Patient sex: F
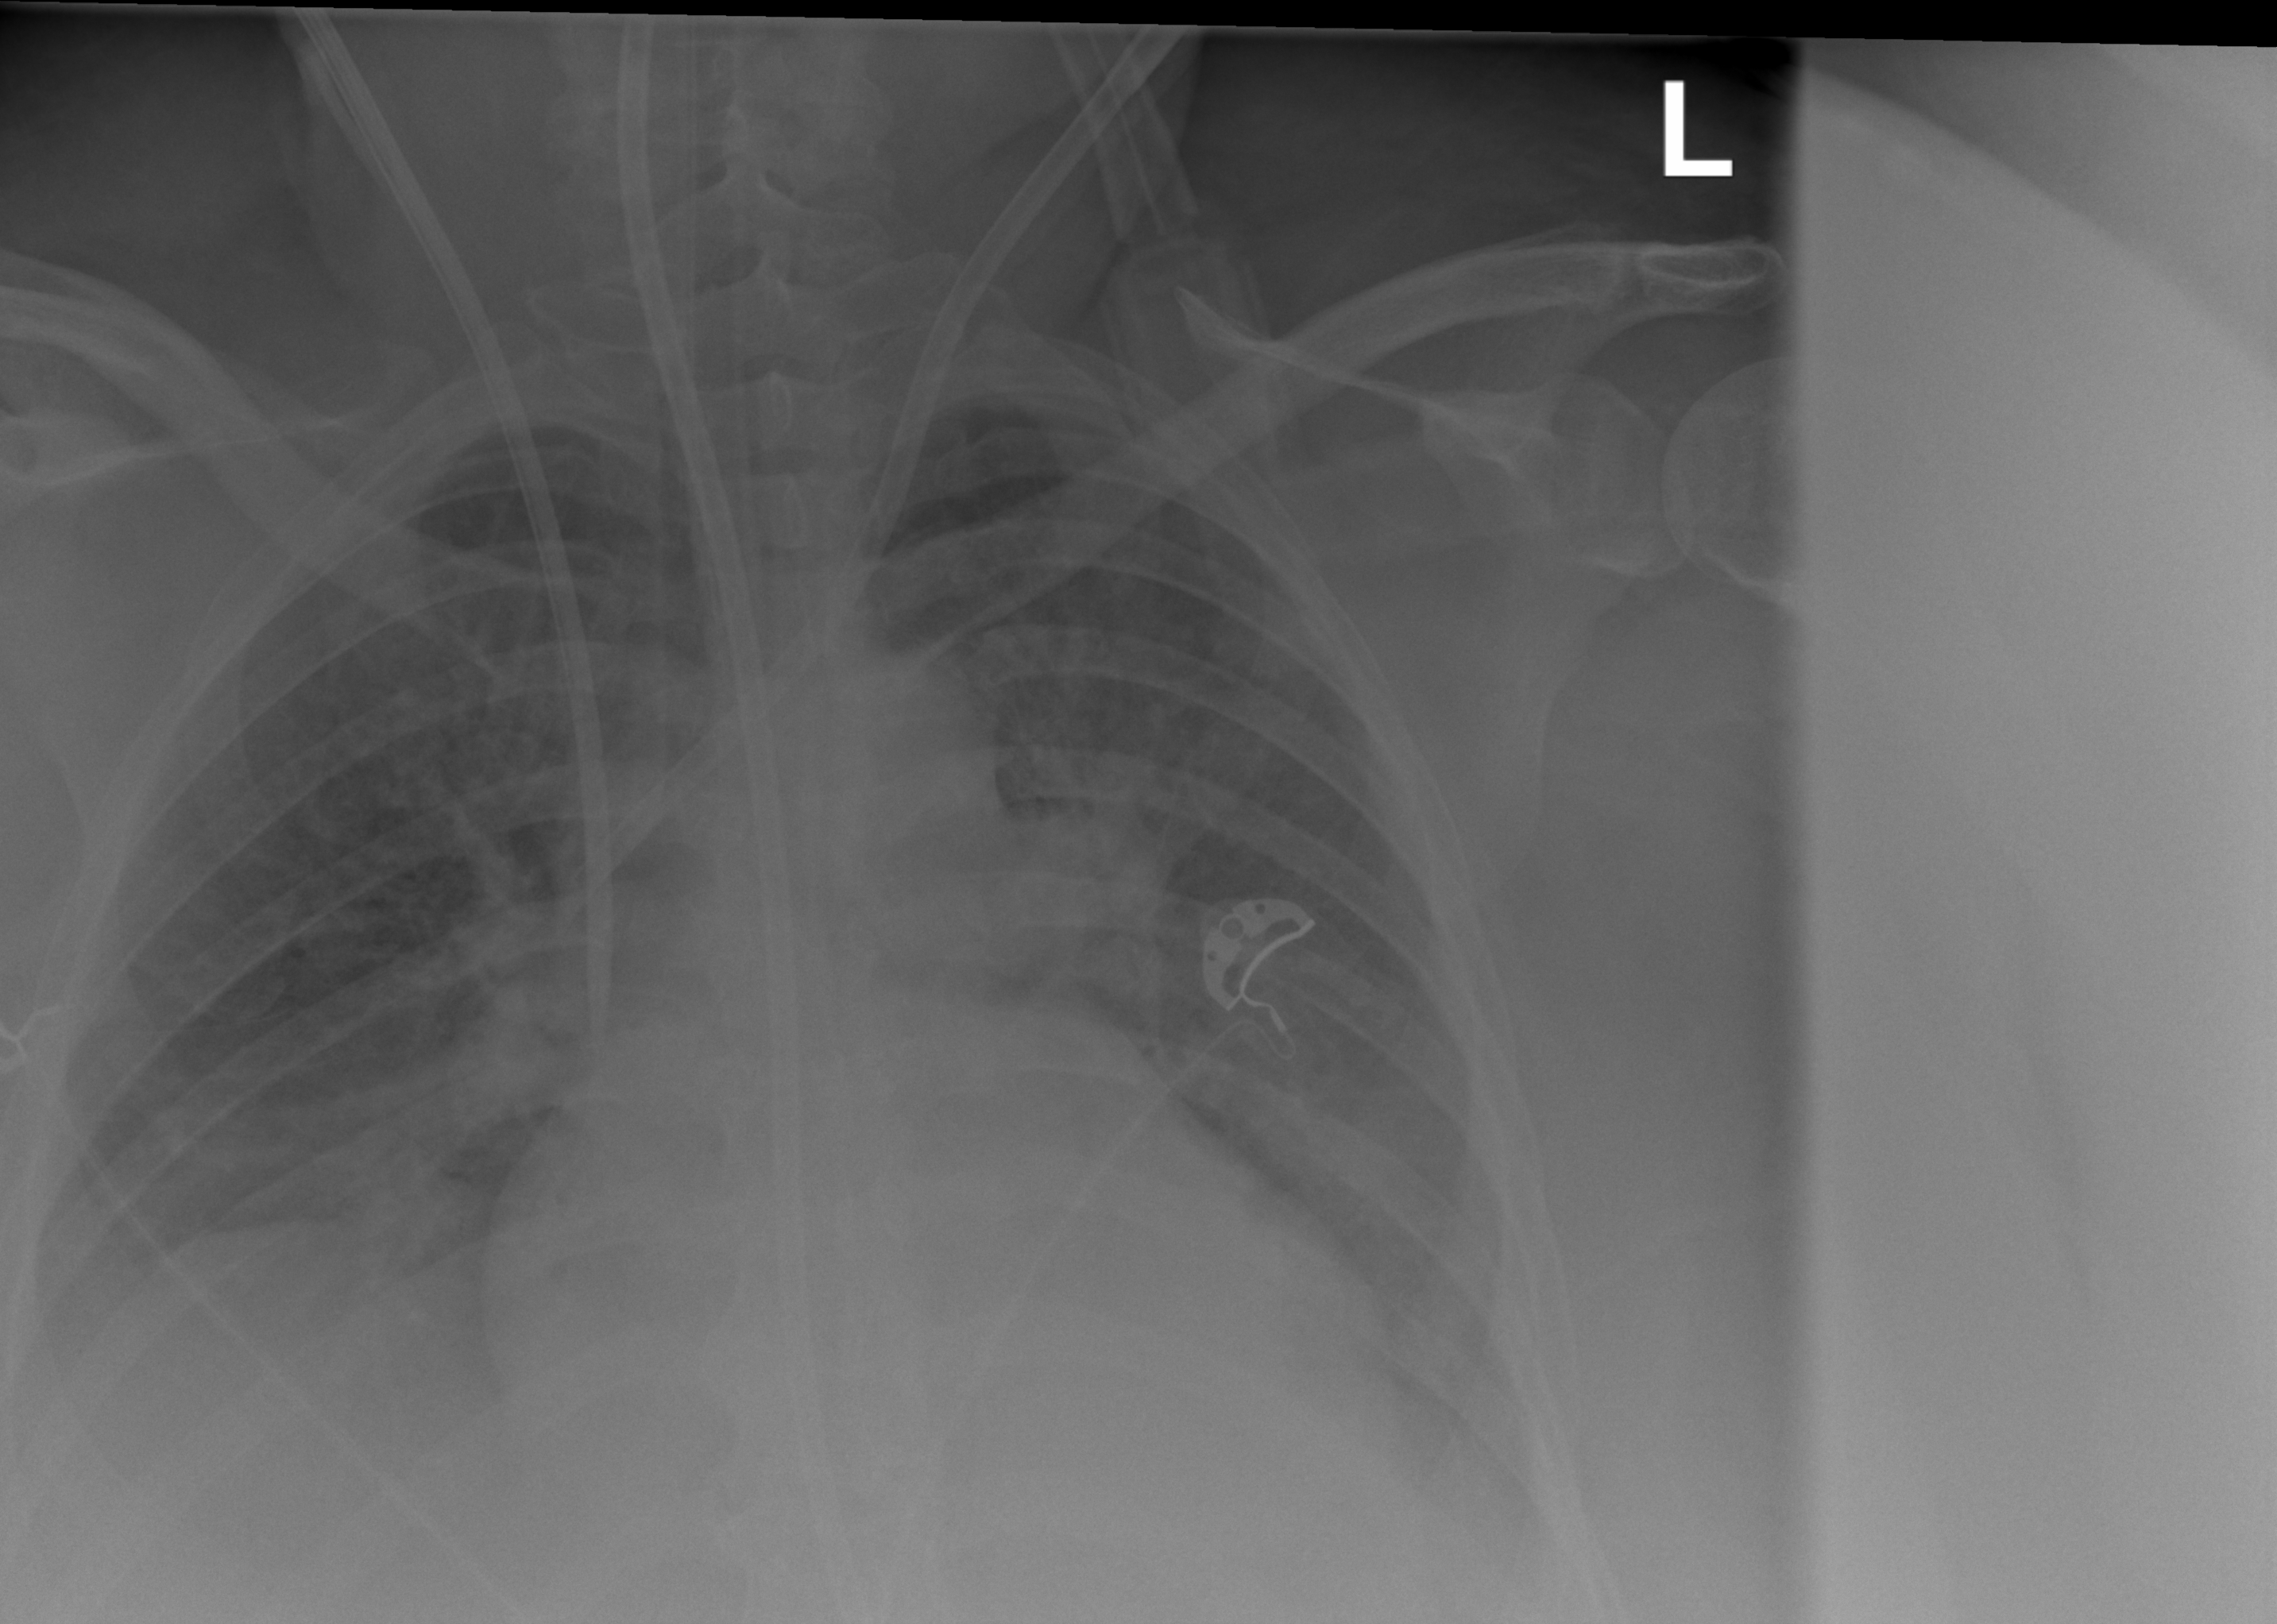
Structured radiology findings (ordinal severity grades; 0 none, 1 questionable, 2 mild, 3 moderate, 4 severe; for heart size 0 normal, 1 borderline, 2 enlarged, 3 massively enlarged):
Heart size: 0
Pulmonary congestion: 3
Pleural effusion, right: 3
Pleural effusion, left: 3
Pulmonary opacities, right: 2
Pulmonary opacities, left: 2
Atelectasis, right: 2
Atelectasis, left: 2